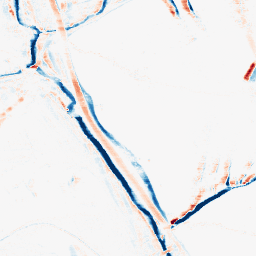
Category: morphological
Decomposition family: morphological_rect
Decomposition parameters: operation: average
width: 10
height: 3
Upsampling method: quartic
Upsampling parameters: scale: 2
Upsampling scale: 2